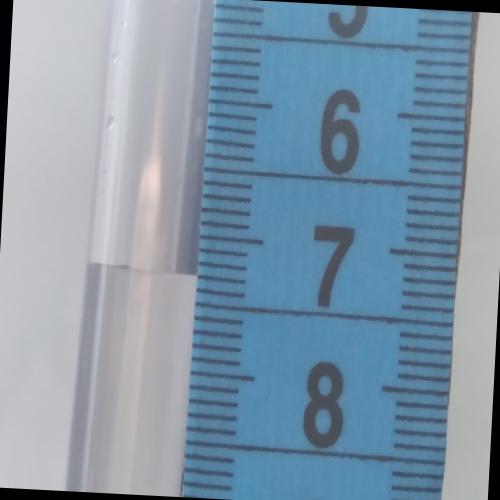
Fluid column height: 7.3 cm